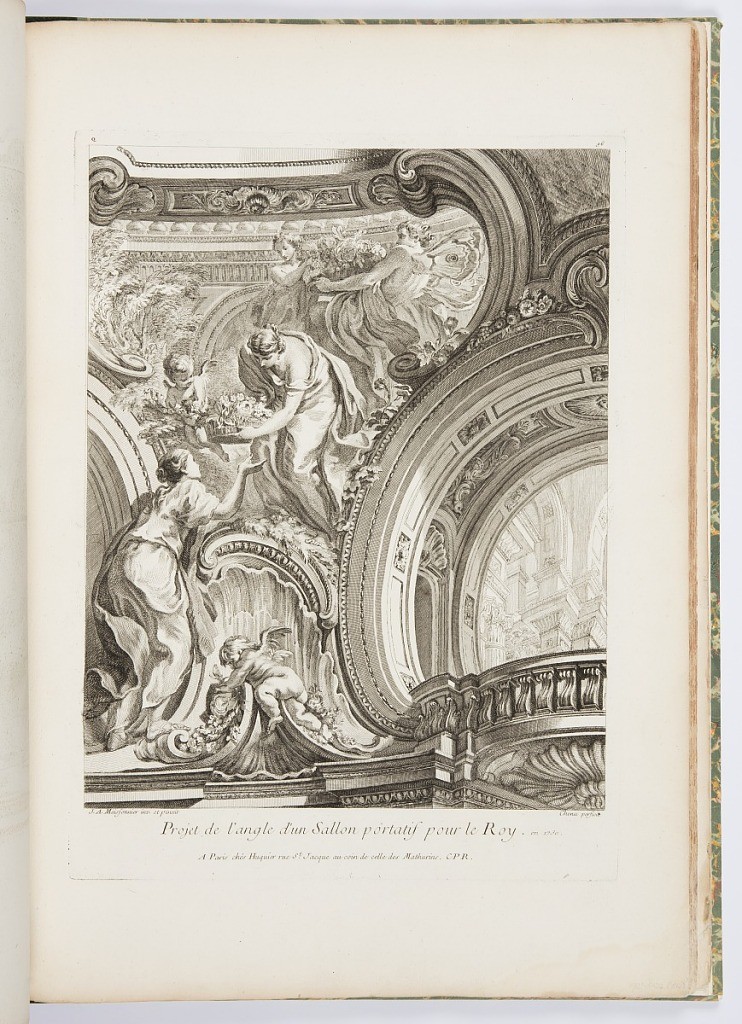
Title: Projet de l'angle d'un Sallon portatif pour le Roy (Design for a Corner of a Salon), plate 98, in Oeuvres de Juste-Aurèle Meissonnier (Works by Juste-Aurèle Meissonnier)
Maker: Juste-Aurèle Meissonnier, French, b. Italy, 1695–1750
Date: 1748
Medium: Engraving on laid paper
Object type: Print
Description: View of upper corner of a room; left, a putto perched on a rocaille cornice leading up to a robed woman reaching up to another woman who bends over handing her a basket of flowers. Above, more figures holding a large basket of flowers; C-curves frame this scene. Right, trompe l'oeil balcony with architecture view.